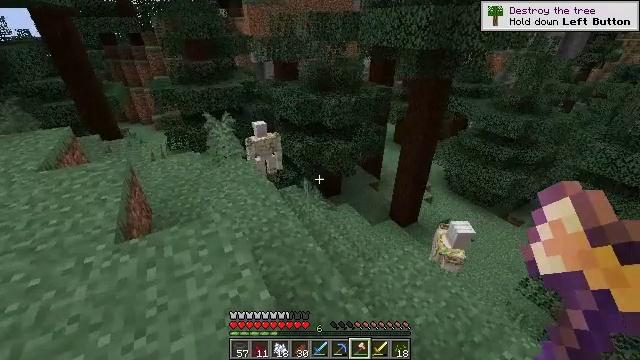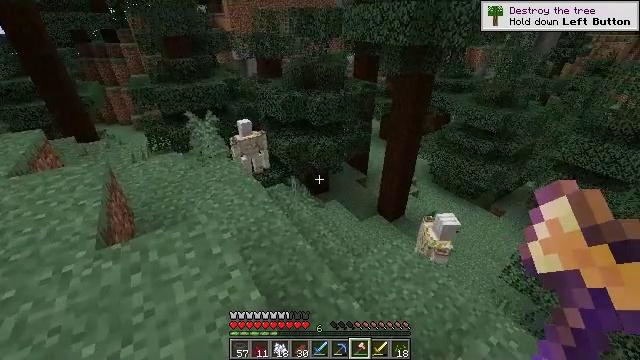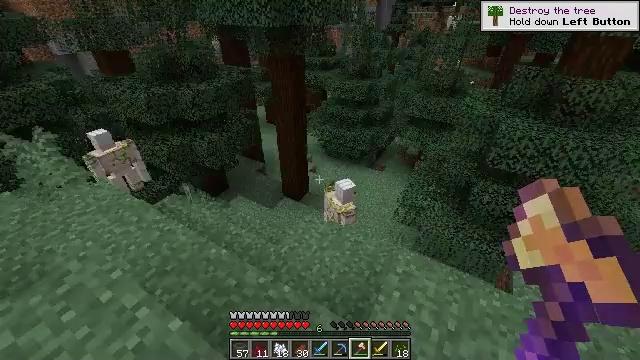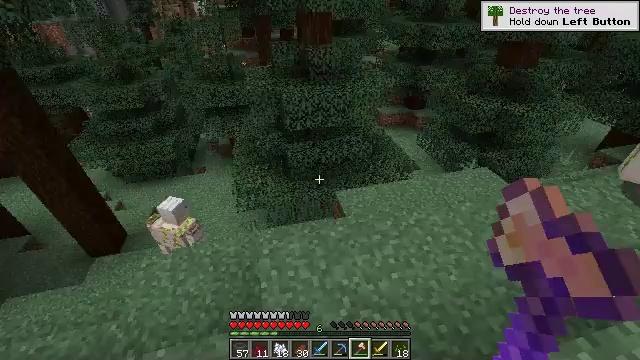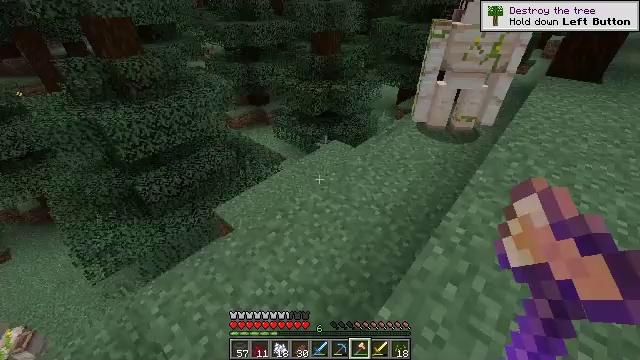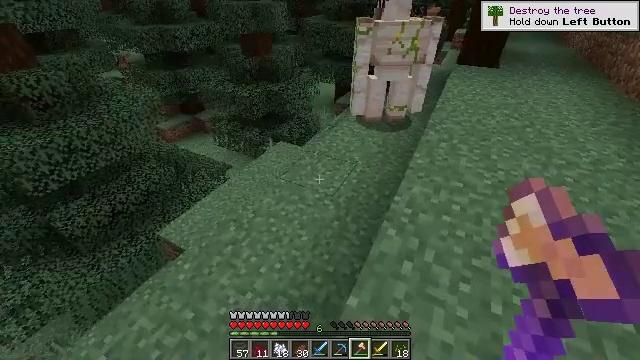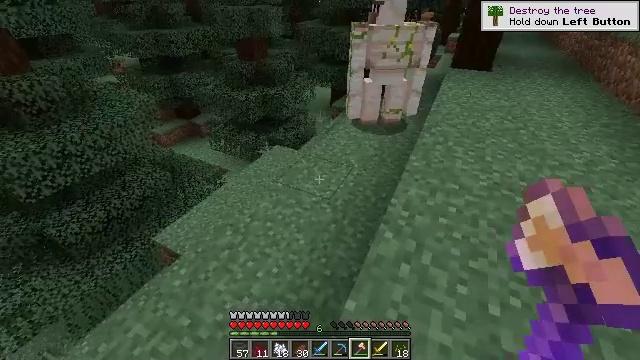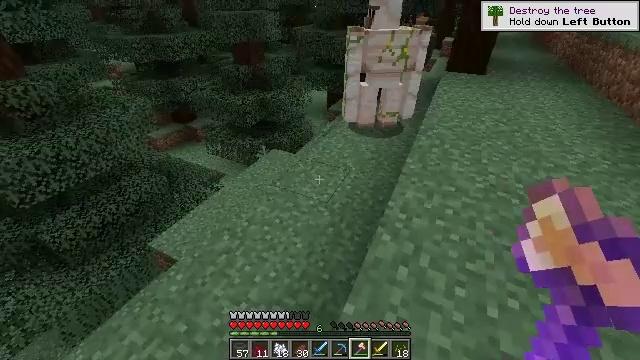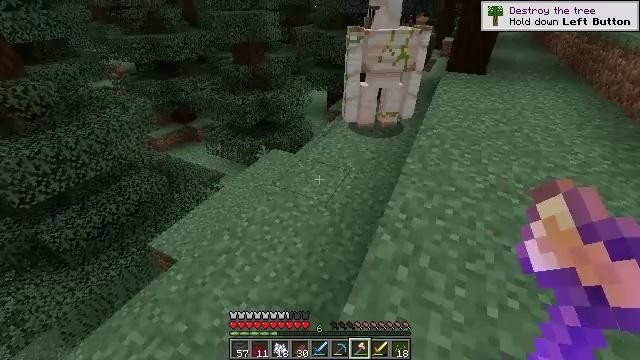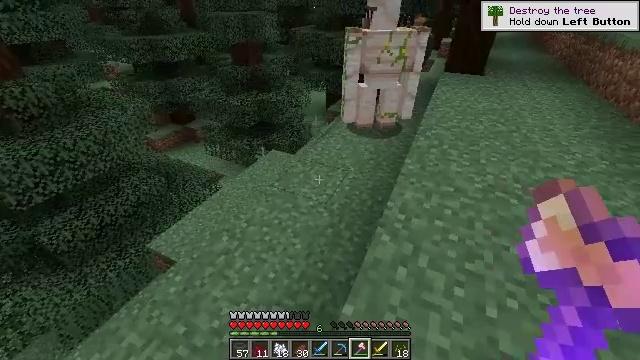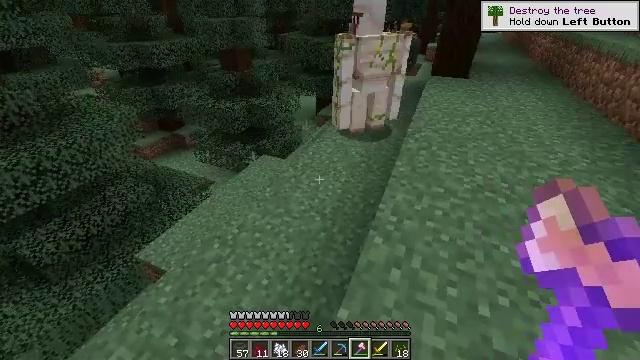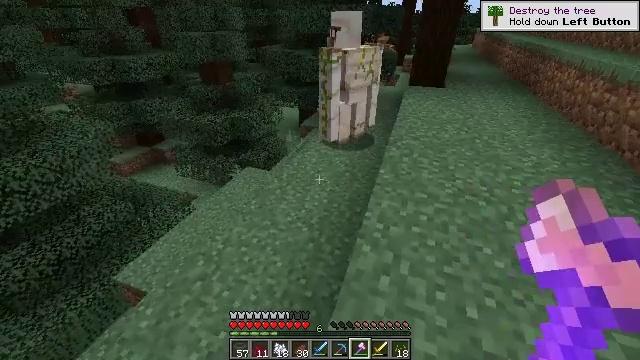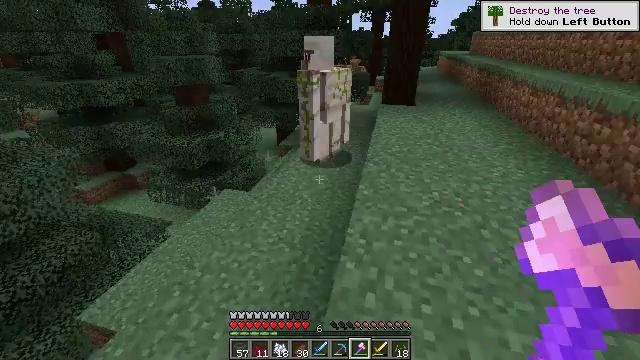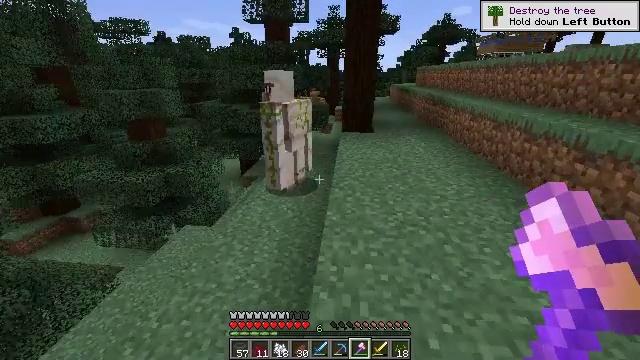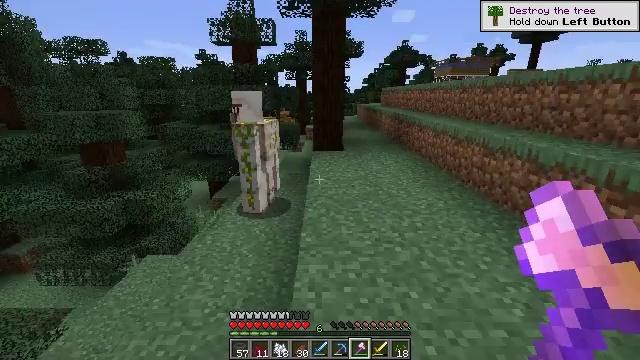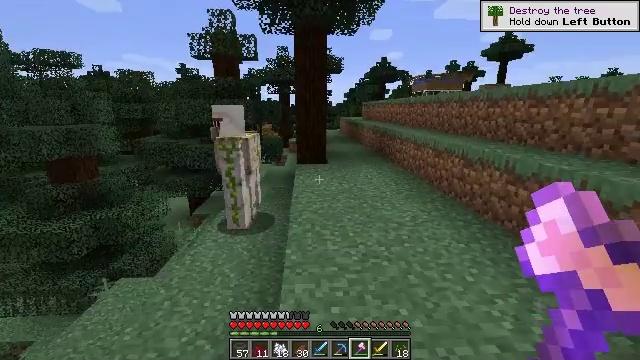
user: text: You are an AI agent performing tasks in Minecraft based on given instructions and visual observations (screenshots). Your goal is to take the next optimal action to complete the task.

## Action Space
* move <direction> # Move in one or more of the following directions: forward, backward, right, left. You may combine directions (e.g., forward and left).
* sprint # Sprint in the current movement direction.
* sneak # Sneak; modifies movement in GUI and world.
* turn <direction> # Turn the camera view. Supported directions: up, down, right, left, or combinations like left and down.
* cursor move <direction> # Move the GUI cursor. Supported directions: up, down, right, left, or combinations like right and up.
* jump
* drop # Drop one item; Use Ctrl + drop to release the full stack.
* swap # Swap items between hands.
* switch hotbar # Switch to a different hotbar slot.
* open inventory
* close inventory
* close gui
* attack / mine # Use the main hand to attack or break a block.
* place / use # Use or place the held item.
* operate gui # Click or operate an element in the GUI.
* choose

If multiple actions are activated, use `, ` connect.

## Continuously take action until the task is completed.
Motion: motion action
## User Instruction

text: Gather spruce leaves to collect foliage.
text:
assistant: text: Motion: turn right
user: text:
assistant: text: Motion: turn right and down
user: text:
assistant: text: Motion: turn right and down
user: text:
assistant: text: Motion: turn right
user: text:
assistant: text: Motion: turn right
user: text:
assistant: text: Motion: no_op
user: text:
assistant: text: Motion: no_op
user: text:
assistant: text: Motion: no_op
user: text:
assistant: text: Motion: no_op
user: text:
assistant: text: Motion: turn right
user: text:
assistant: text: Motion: turn right and up
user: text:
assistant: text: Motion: turn right and up
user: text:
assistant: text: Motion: turn right and up
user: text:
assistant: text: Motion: move forward, turn right and up
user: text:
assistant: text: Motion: move forward, turn right and up
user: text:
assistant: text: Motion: move forward, turn right and up
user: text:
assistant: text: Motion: move forward, turn right and up
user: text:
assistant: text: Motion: move forward, sprint, turn right and up
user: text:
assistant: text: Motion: move forward, sprint, turn up
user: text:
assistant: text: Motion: move forward, sprint
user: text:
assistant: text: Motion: move forward, sprint
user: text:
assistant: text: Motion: move forward, sprint
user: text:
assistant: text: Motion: move forward
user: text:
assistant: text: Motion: move forward
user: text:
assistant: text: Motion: move forward
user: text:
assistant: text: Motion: move forward
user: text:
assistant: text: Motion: move forward, sprint
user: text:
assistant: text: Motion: move forward, sprint, turn right
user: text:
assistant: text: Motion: move forward, sprint, turn right
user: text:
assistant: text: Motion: move forward, sprint, turn right